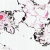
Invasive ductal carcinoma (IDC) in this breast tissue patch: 0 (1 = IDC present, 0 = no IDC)